Question: I have here a codes that displays the current location of the user, this codes is already working. My problem is how to put the id "#location" as the value for my textbox in html form so that the current location will put in a textbox form.
'''
$(document).ready(function(){
if (navigator.geolocation) {
navigator.geolocation.getCurrentPosition(showLocation);
} else {
$('#location').html('Geolocation is not supported by this browser.');
}
});
function showLocation(position) {
var latitude = position.coords.latitude;
var longitude = position.coords.longitude;
$.ajax({
type:'POST',
url:'../geo/getLocation.php',
data:'latitude='+latitude+'&longitude='+longitude,
success:function(msg){
if(msg){
$("#location").html(msg);
}else{
$("#location").html('Not Available');
}
}
});
}
'''
HTML:
'''
Location: <input id="location" type="text" value="" size="50">
<br>
'''

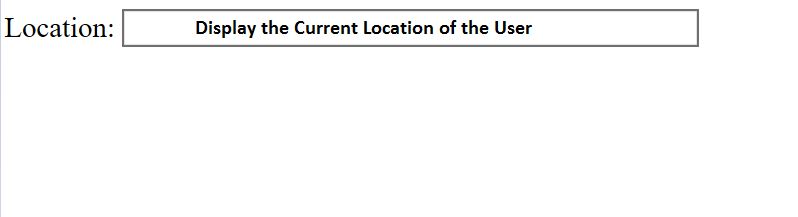
Answer: If the ajax request works correctly (we don't know what kind of data it returns), when the problem is in wrong choice of method.
Use '.val()' instead of '.html()' because you can't insert html inside 'input'.
'''
if (msg) {
$("#location").val(msg);
} else {
$("#location").val('Not Available');
}
'''